Field crop: maize
Growth stage: 2
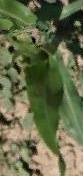
Species: maize